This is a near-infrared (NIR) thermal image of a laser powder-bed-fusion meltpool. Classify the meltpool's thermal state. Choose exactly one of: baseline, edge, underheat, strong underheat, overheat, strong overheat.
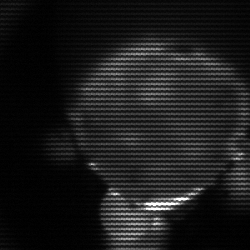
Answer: edge